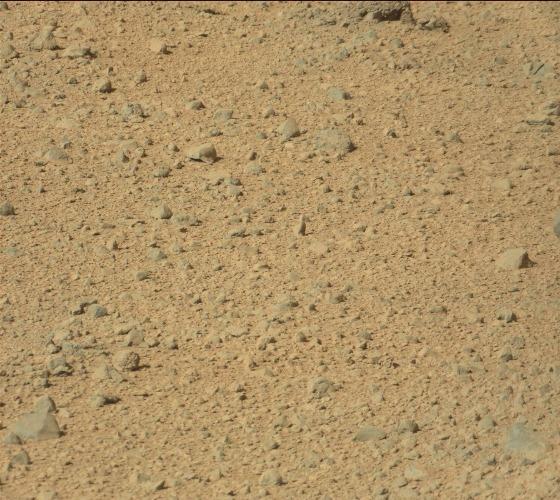
Terrain classes present: Gravel / Sand / Soil, Rock